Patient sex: F
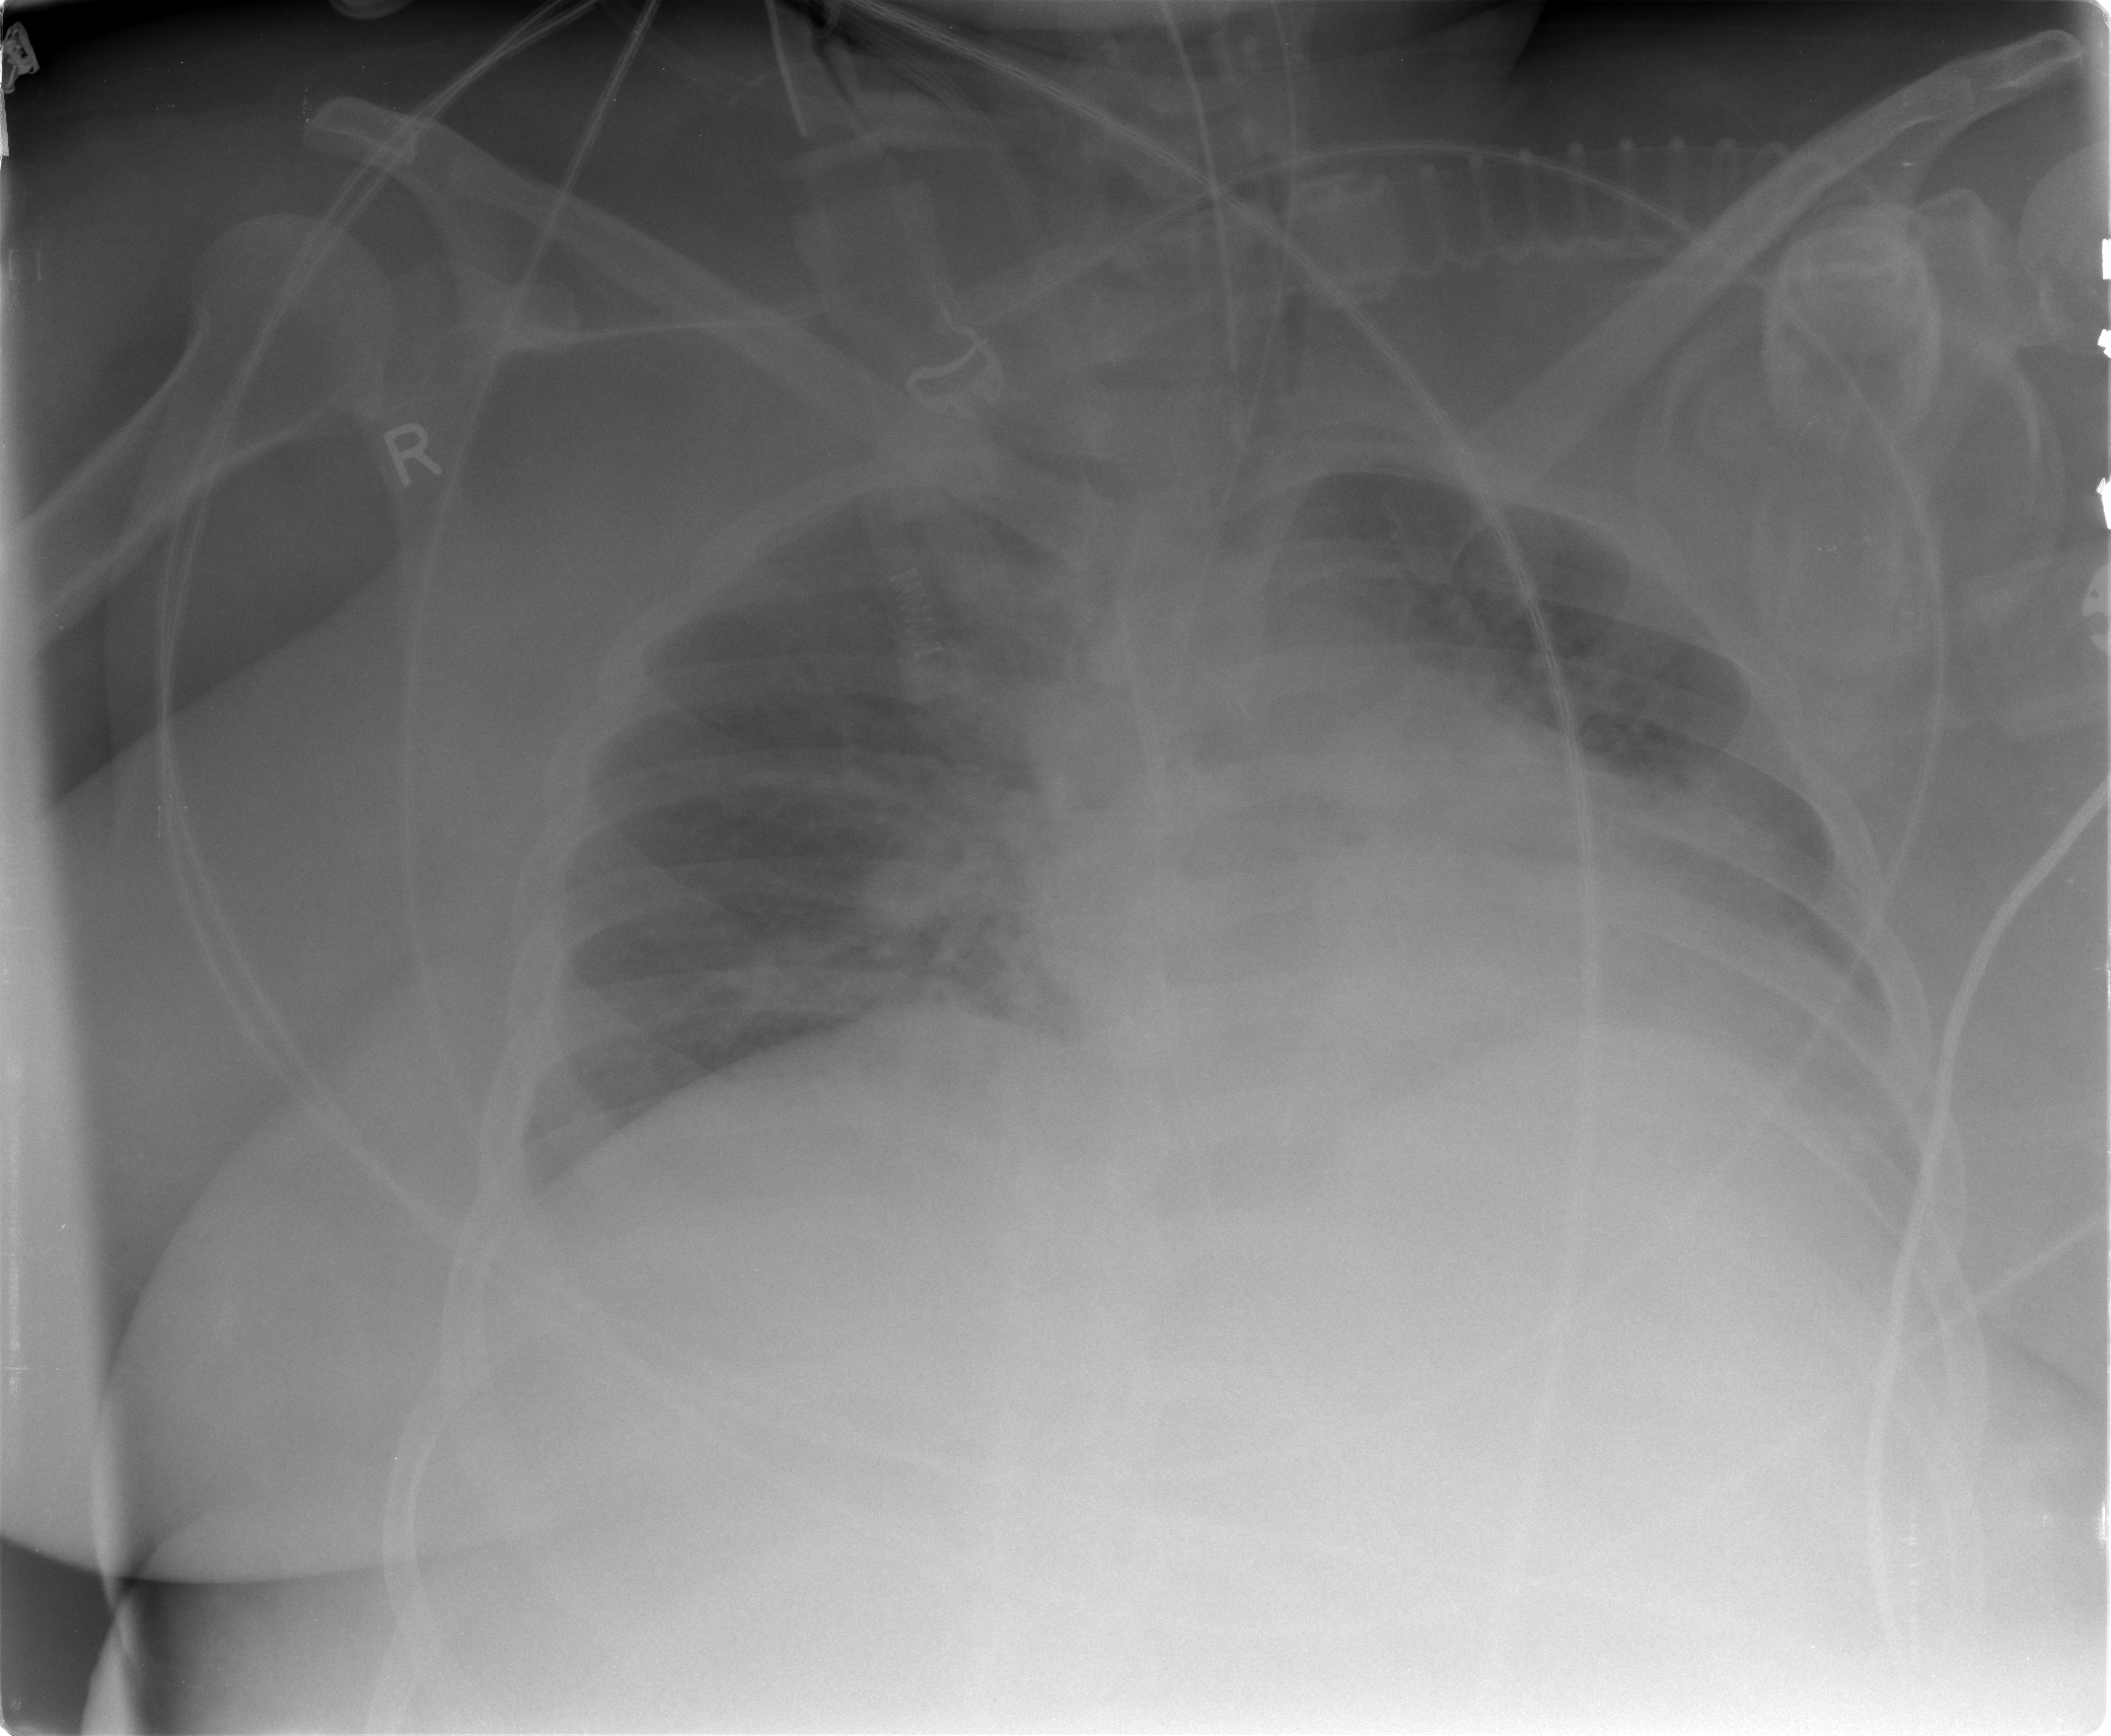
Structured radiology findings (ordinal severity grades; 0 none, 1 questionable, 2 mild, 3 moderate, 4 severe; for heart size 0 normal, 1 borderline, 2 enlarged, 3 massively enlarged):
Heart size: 2
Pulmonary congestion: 2
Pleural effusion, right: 0
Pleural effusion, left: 2
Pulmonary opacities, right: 2
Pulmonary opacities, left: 2
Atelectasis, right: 2
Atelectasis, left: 2